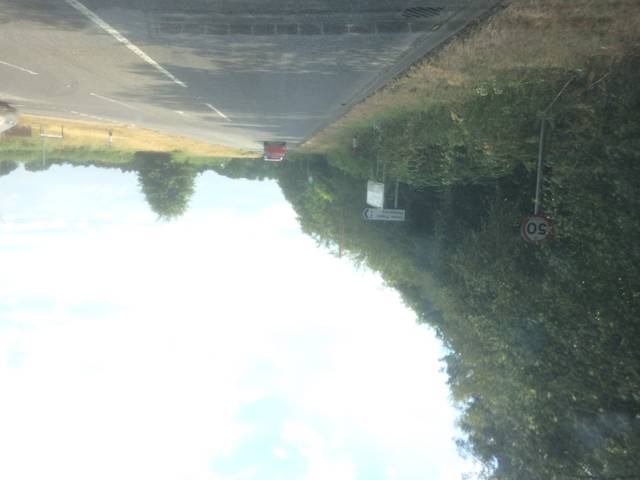
Region: United Kingdom
Coordinates: 51.572, -0.6208